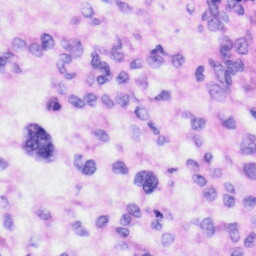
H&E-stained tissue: Liver